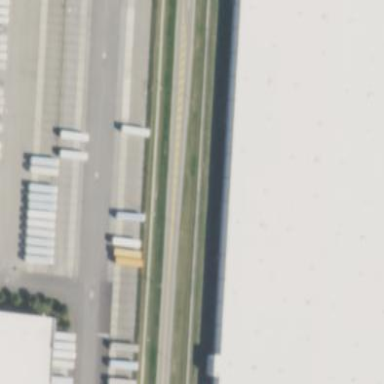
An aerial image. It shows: Warehouse.